Interaction volume radius: 10 \u00c5
Interaction volume height: 15 \u00c5
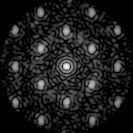
Disorder parameter: 0.3449